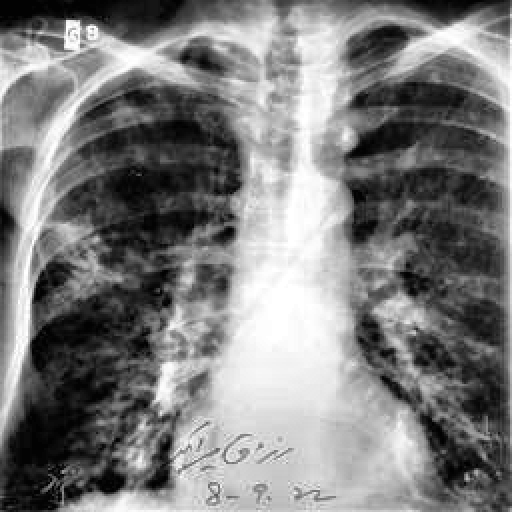
Finding: TUBERCULOSIS